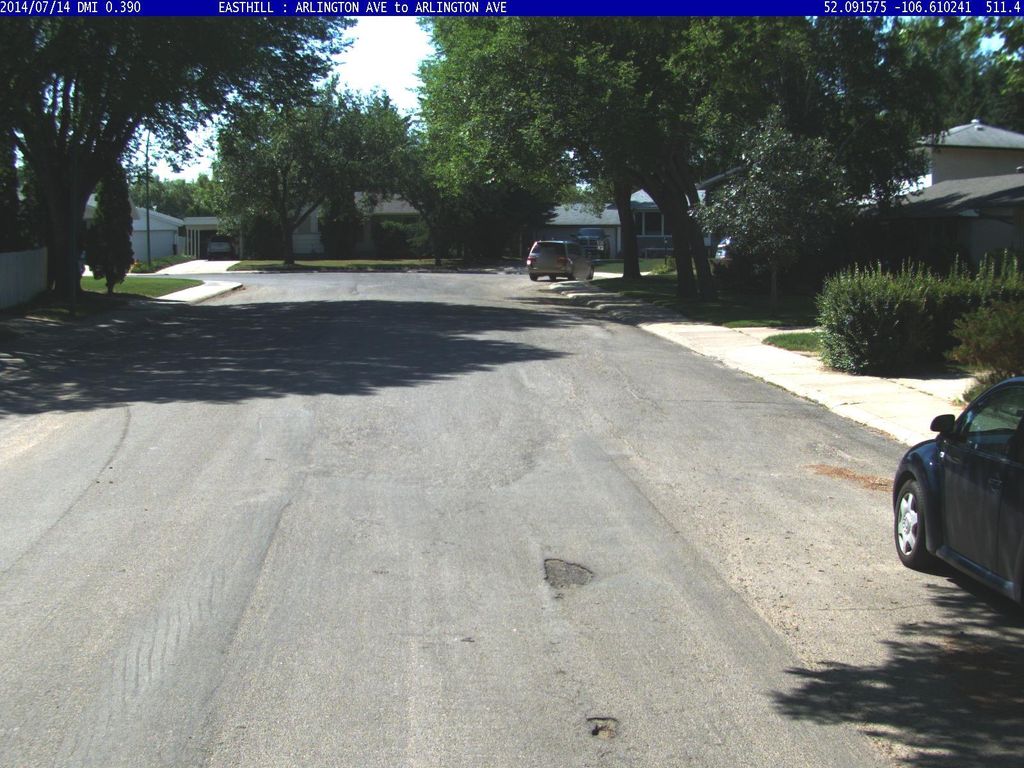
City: saskatoon